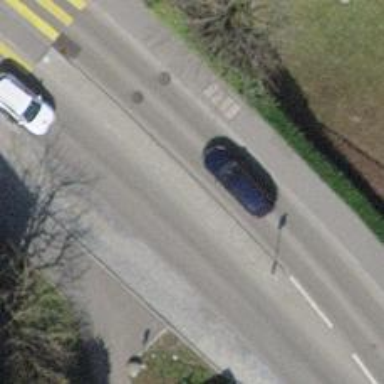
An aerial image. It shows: Bus stop with designated public transport stop position.